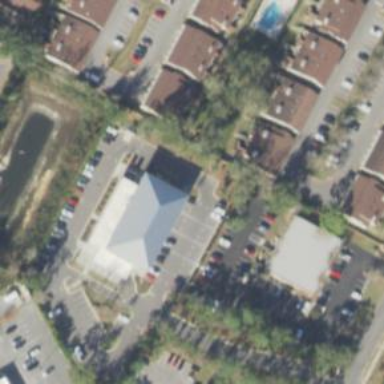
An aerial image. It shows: Parking space.